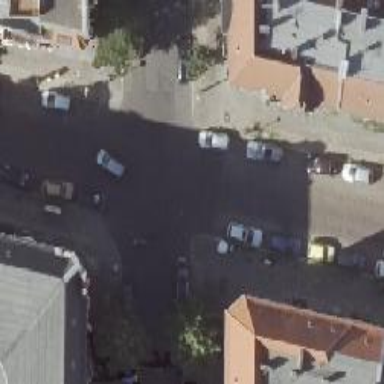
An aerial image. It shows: Residential road with asphalt surface. There are separate sidewalks on both sides. Parallel on-street parking lanes on both sides.